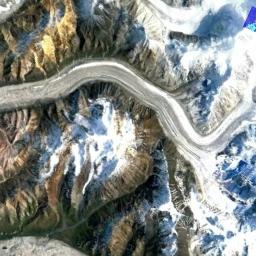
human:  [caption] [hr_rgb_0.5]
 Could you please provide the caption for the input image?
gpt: The snowberg is partly covered with glaciers and a U-shaped valley is in the snowberg .

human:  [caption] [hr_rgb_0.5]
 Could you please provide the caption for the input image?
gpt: There is snow on the part of the snowberg .

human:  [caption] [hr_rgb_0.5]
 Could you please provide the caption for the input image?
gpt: The snow berg is consist of green plants,Bare land and white snow .

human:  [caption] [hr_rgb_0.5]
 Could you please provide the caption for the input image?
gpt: There are several peaks in the Snow Mountain Range covered with white snow, While others are brown and green mixed peaks .

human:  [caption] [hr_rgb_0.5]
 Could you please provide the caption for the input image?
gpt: There are much snow on the snowberg .